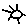
Label: sun